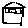
Label: house